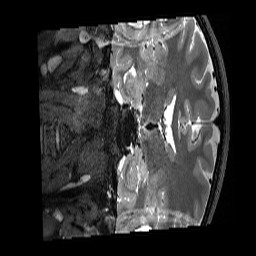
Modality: T2w
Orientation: coronal
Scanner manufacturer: siemens
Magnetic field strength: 3 T
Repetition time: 3.2 s
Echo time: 0.563 s